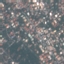
Label: Residential